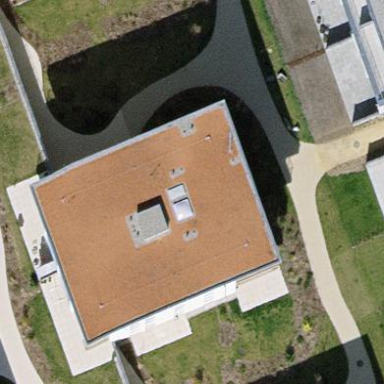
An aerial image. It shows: Flat-roofed residential building.